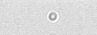
Label: camera_spot